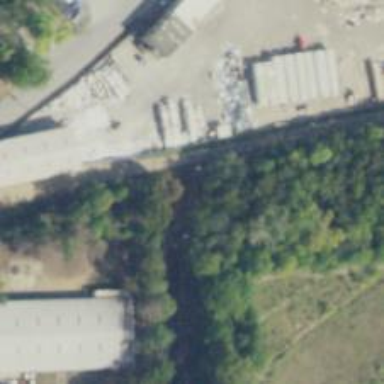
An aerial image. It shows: Disused railway spur line.